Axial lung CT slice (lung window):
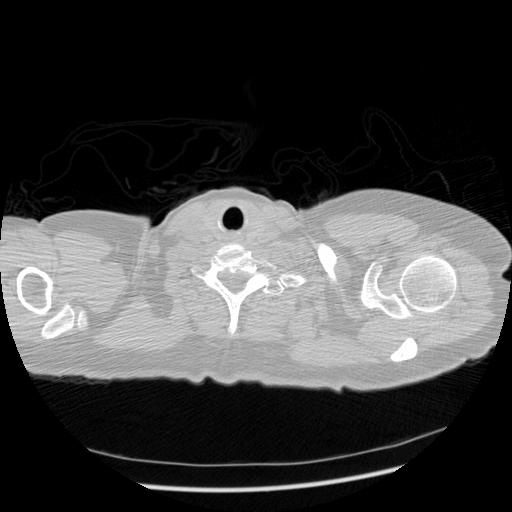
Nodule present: no